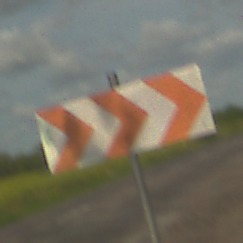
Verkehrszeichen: RichtungstafelnInKurvenGrossLinks
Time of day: Midday
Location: Outdoor (RoadRail)
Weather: PartlyCloudy
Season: NotSpecified
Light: Natural